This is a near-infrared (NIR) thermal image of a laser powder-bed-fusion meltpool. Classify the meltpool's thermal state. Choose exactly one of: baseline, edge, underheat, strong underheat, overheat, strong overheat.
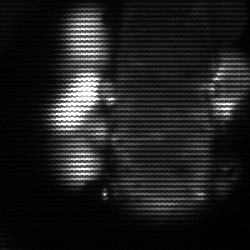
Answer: strong underheat